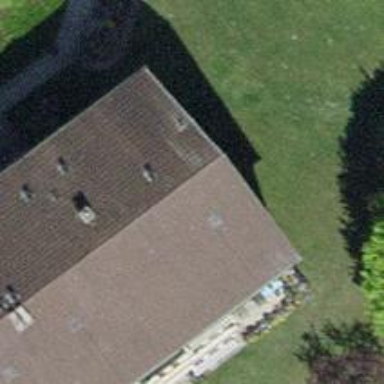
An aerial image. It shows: Gabled roof on residential building.